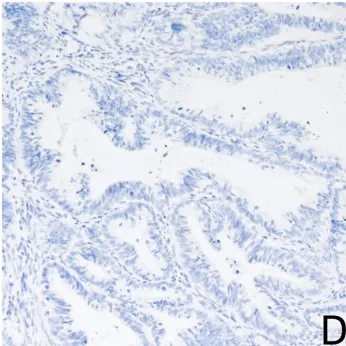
Hematoxylin and eosin stain (200x): the tumor shows endocervical adenocarcinoma (common type).
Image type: pathology (h&e)